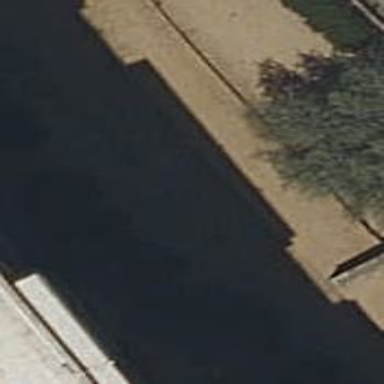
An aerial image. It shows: Aqueduct bridge carrying water pipeline.